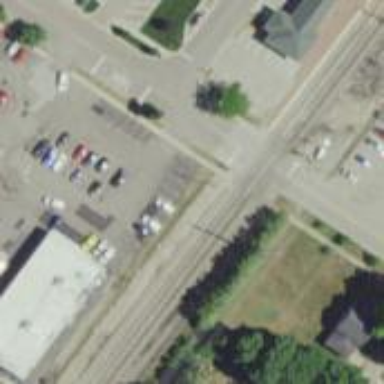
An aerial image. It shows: Crossing for the railway.